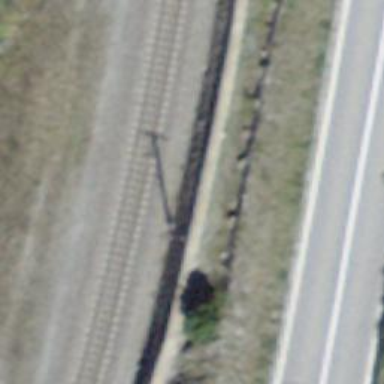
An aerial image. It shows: Catenary mast for power lines.